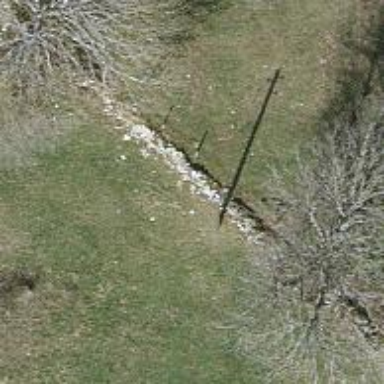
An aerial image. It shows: Power pole.